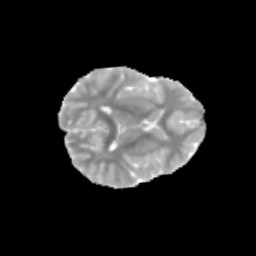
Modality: MD
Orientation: axial
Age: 12
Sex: female
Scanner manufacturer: siemens
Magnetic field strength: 3 T
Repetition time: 3.8 s
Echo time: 0.07 s